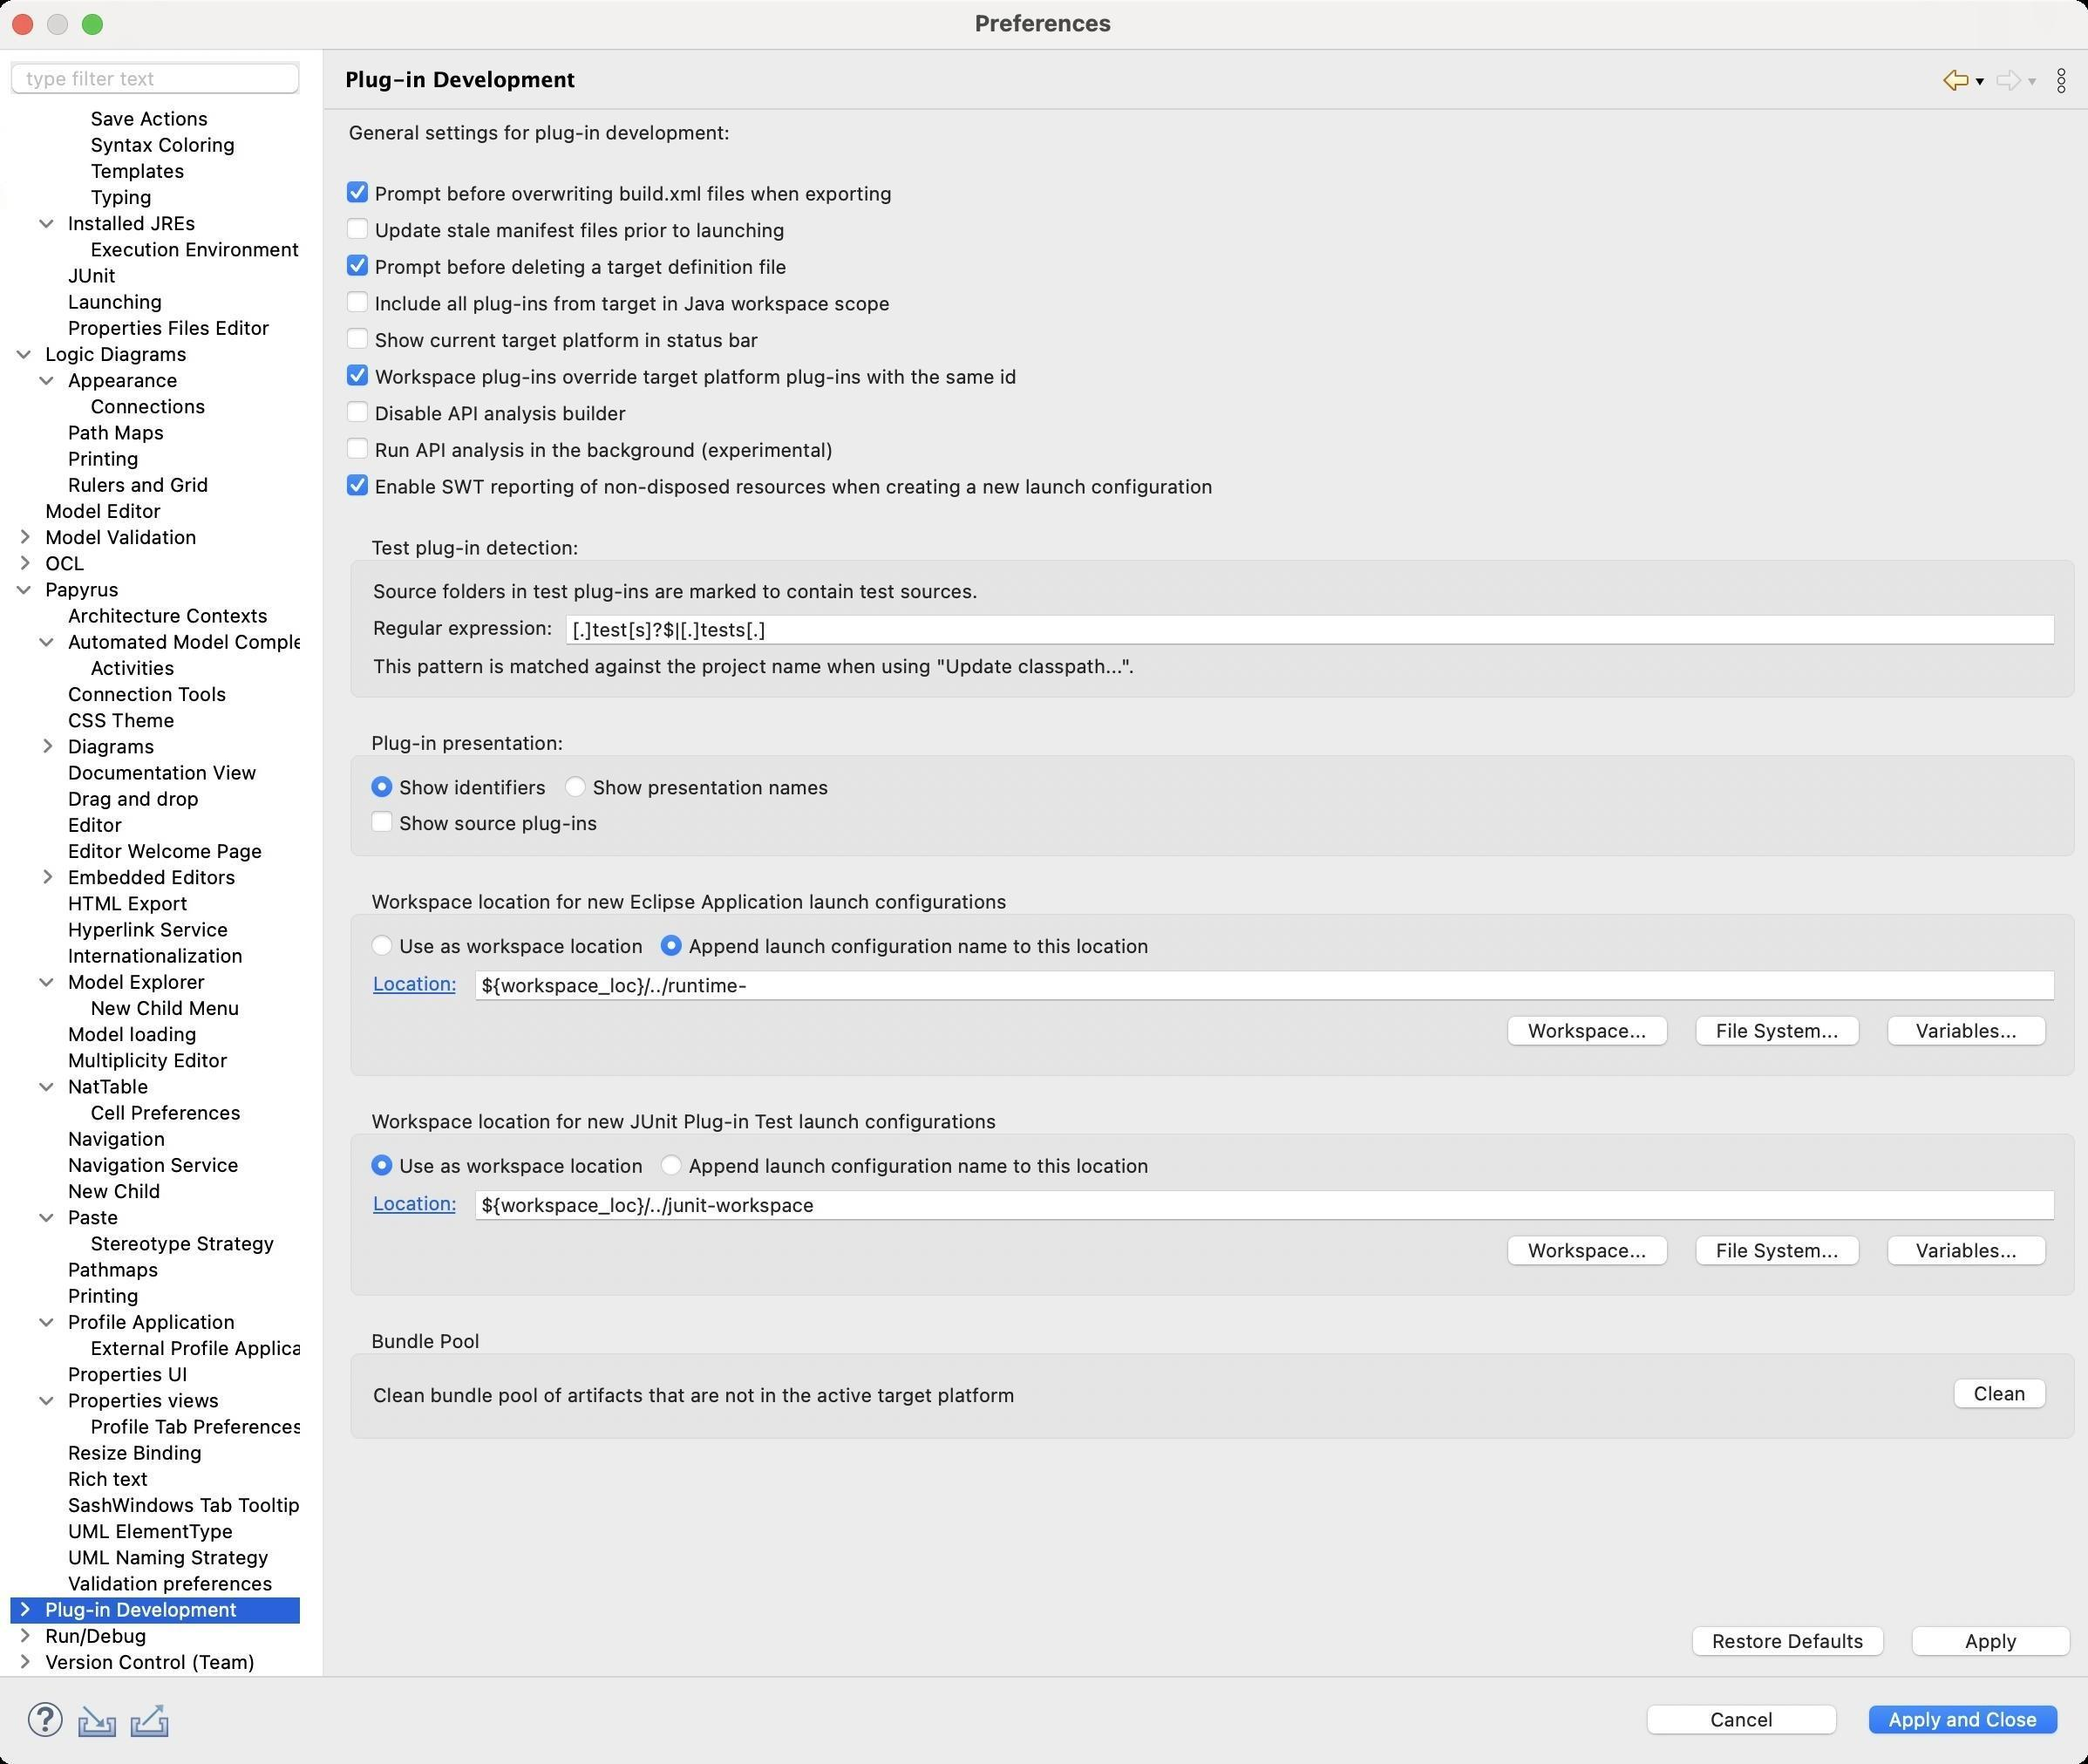
Accessibility tree:
{"name": "Preferences", "role": "AXWindow", "description": null, "role_description": "standard window", "value": null, "position": "480.00;38.00", "size": "1199;1012", "children": [{"name": "Apply_and_Close", "role": "AXButton", "description": null, "role_description": "button", "value": null, "position": "1067.00;974.00", "size": "120;27", "children": []}, {"name": "Cancel", "role": "AXButton", "description": null, "role_description": "button", "value": null, "position": "940.00;974.00", "size": "120;27", "children": []}, {"name": null, "role": "AXToolbar", "description": null, "role_description": "toolbar", "value": null, "position": "12.00;972.00", "size": "90;30", "children": [{"name": "Help", "role": "AXCheckBox", "description": null, "role_description": "checkbox", "value": 0, "position": "12.00;972.00", "size": "30;30", "children": []}, {"name": "Import", "role": "AXButton", "description": null, "role_description": "button", "value": null, "position": "42.00;972.00", "size": "30;30", "children": []}, {"name": "Export", "role": "AXButton", "description": null, "role_description": "button", "value": null, "position": "72.00;972.00", "size": "30;30", "children": []}]}, {"name": null, "role": "AXScrollArea", "description": null, "role_description": "scroll area", "value": null, "position": "199.00;69.00", "size": "995;887", "children": [{"name": "Apply", "role": "AXButton", "description": null, "role_description": "button", "value": null, "position": "1092.00;929.00", "size": "102;27", "children": []}, {"name": "Restore_Defaults", "role": "AXButton", "description": null, "role_description": "button", "value": null, "position": "966.00;929.00", "size": "121;27", "children": []}, {"name": null, "role": "AXGroup", "description": null, "role_description": "group", "value": null, "position": "199.00;762.00", "size": "995;67", "children": [{"name": "Clean", "role": "AXButton", "description": null, "role_description": "button", "value": null, "position": "1116.00;787.00", "size": "64;27", "children": []}, {"name": null, "role": "AXStaticText", "description": null, "role_description": "text", "value": "Clean bundle pool of artifacts that are not in the active target platform", "position": "213.00;793.00", "size": "898;14", "children": []}, {"name": null, "role": "AXStaticText", "description": null, "role_description": "text", "value": "Bundle Pool", "position": "210.00;762.00", "size": "70;14", "children": []}]}, {"name": null, "role": "AXGroup", "description": null, "role_description": "group", "value": null, "position": "199.00;636.00", "size": "995;111", "children": [{"name": "Variables...", "role": "AXButton", "description": null, "role_description": "button", "value": null, "position": "1078.00;705.00", "size": "102;27", "children": []}, {"name": "File_System...", "role": "AXButton", "description": null, "role_description": "button", "value": null, "position": "968.00;705.00", "size": "105;27", "children": []}, {"name": "Workspace...", "role": "AXButton", "description": null, "role_description": "button", "value": null, "position": "860.00;705.00", "size": "103;27", "children": []}, {"name": null, "role": "AXTextField", "description": null, "role_description": "text field", "value": "${workspace_loc}/../junit-workspace", "position": "273.00;681.00", "size": "907;19", "children": []}, {"name": null, "role": "AXScrollArea", "description": null, "role_description": "scroll area", "value": null, "position": "213.00;683.00", "size": "55;15", "children": [{"name": null, "role": "AXTextArea", "description": null, "role_description": "text entry area", "value": "Location:", "position": "213.00;683.00", "size": "55;15", "children": [{"name": "Location:", "role": "AXLink", "description": null, "role_description": "hyperlink", "value": null, "position": "215.00;683.00", "size": "48;13", "children": []}]}]}, {"name": "Append_launch_configuration_name_to_this_location", "role": "AXRadioButton", "description": null, "role_description": "radio button", "value": 0, "position": "379.00;661.00", "size": "285;15", "children": []}, {"name": "Use_as_workspace_location", "role": "AXRadioButton", "description": null, "role_description": "radio button", "value": 1, "position": "213.00;661.00", "size": "161;15", "children": []}, {"name": null, "role": "AXStaticText", "description": null, "role_description": "text", "value": "Workspace location for new JUnit Plug-in Test launch configurations", "position": "210.00;636.00", "size": "367;14", "children": []}]}, {"name": null, "role": "AXGroup", "description": null, "role_description": "group", "value": null, "position": "199.00;510.00", "size": "995;111", "children": [{"name": "Variables...", "role": "AXButton", "description": null, "role_description": "button", "value": null, "position": "1078.00;579.00", "size": "102;27", "children": []}, {"name": "File_System...", "role": "AXButton", "description": null, "role_description": "button", "value": null, "position": "968.00;579.00", "size": "105;27", "children": []}, {"name": "Workspace...", "role": "AXButton", "description": null, "role_description": "button", "value": null, "position": "860.00;579.00", "size": "103;27", "children": []}, {"name": null, "role": "AXTextField", "description": null, "role_description": "text field", "value": "${workspace_loc}/../runtime-", "position": "273.00;555.00", "size": "907;19", "children": []}, {"name": null, "role": "AXScrollArea", "description": null, "role_description": "scroll area", "value": null, "position": "213.00;557.00", "size": "55;15", "children": [{"name": null, "role": "AXTextArea", "description": null, "role_description": "text entry area", "value": "Location:", "position": "213.00;557.00", "size": "55;15", "children": [{"name": "Location:", "role": "AXLink", "description": null, "role_description": "hyperlink", "value": null, "position": "215.00;557.00", "size": "48;13", "children": []}]}]}, {"name": "Append_launch_configuration_name_to_this_location", "role": "AXRadioButton", "description": null, "role_description": "radio button", "value": 1, "position": "379.00;535.00", "size": "285;15", "children": []}, {"name": "Use_as_workspace_location", "role": "AXRadioButton", "description": null, "role_description": "radio button", "value": 0, "position": "213.00;535.00", "size": "161;15", "children": []}, {"name": null, "role": "AXStaticText", "description": null, "role_description": "text", "value": "Workspace location for new Eclipse Application launch configurations", "position": "210.00;510.00", "size": "372;14", "children": []}]}, {"name": null, "role": "AXGroup", "description": null, "role_description": "group", "value": null, "position": "199.00;419.00", "size": "995;76", "children": [{"name": "Show_source_plug-ins", "role": "AXCheckBox", "description": null, "role_description": "checkbox", "value": 0, "position": "213.00;464.00", "size": "268;16", "children": []}, {"name": "Show_presentation_names", "role": "AXRadioButton", "description": null, "role_description": "radio button", "value": 0, "position": "324.00;444.00", "size": "157;15", "children": []}, {"name": "Show_identifiers", "role": "AXRadioButton", "description": null, "role_description": "radio button", "value": 1, "position": "213.00;444.00", "size": "106;15", "children": []}, {"name": null, "role": "AXStaticText", "description": null, "role_description": "text", "value": "Plug-in presentation:", "position": "210.00;419.00", "size": "118;14", "children": []}]}, {"name": null, "role": "AXGroup", "description": null, "role_description": "group", "value": null, "position": "199.00;307.00", "size": "995;97", "children": [{"name": null, "role": "AXStaticText", "description": null, "role_description": "text", "value": "This pattern is matched against the project name when using \"Update classpath...\".", "position": "213.00;375.00", "size": "967;14", "children": []}, {"name": null, "role": "AXTextField", "description": null, "role_description": "text field", "value": "[.]test[s]?$|[.]tests[.]", "position": "325.00;351.00", "size": "855;19", "children": []}, {"name": null, "role": "AXStaticText", "description": null, "role_description": "text", "value": "Regular expression:", "position": "213.00;353.00", "size": "107;14", "children": []}, {"name": null, "role": "AXStaticText", "description": null, "role_description": "text", "value": "Source folders in test plug-ins are marked to contain test sources.", "position": "213.00;332.00", "size": "967;14", "children": []}, {"name": null, "role": "AXStaticText", "description": null, "role_description": "text", "value": "Test plug-in detection:", "position": "210.00;307.00", "size": "127;14", "children": []}]}, {"name": "Enable_SWT_reporting_of_non-disposed_resources_when_creating_a_new_launch_configuration", "role": "AXCheckBox", "description": null, "role_description": "checkbox", "value": 1, "position": "199.00;271.00", "size": "502;16", "children": []}, {"name": "Run_API_analysis_in_the_background_(experimental)", "role": "AXCheckBox", "description": null, "role_description": "checkbox", "value": 0, "position": "199.00;250.00", "size": "285;16", "children": []}, {"name": "Disable_API_analysis_builder", "role": "AXCheckBox", "description": null, "role_description": "checkbox", "value": 0, "position": "199.00;229.00", "size": "166;16", "children": []}, {"name": "Workspace_plug-ins_override_target_platform_plug-ins_with_the_same_id", "role": "AXCheckBox", "description": null, "role_description": "checkbox", "value": 1, "position": "199.00;208.00", "size": "390;16", "children": []}, {"name": "Show_current_target_platform_in_status_bar", "role": "AXCheckBox", "description": null, "role_description": "checkbox", "value": 0, "position": "199.00;187.00", "size": "241;16", "children": []}, {"name": "Include_all_plug-ins_from_target_in_Java_workspace_scope", "role": "AXCheckBox", "description": null, "role_description": "checkbox", "value": 0, "position": "199.00;166.00", "size": "317;16", "children": []}, {"name": "Prompt_before_deleting_a_target_definition_file", "role": "AXCheckBox", "description": null, "role_description": "checkbox", "value": 1, "position": "199.00;145.00", "size": "258;16", "children": []}, {"name": "Update_stale_manifest_files_prior_to_launching", "role": "AXCheckBox", "description": null, "role_description": "checkbox", "value": 0, "position": "199.00;124.00", "size": "257;16", "children": []}, {"name": "Prompt_before_overwriting_build.xml_files_when_exporting", "role": "AXCheckBox", "description": null, "role_description": "checkbox", "value": 1, "position": "199.00;103.00", "size": "318;16", "children": []}, {"name": null, "role": "AXStaticText", "description": null, "role_description": "text", "value": "General settings for plug-in development:", "position": "199.00;69.00", "size": "995;14", "children": []}]}, {"name": null, "role": "AXToolbar", "description": "", "role_description": "toolbar", "value": null, "position": "1112.00;35.00", "size": "82;22", "children": [{"name": "Back_to_Validation_preferences", "role": "AXMenuButton", "description": null, "role_description": "menu button", "value": null, "position": "1112.00;35.00", "size": "22;22", "children": []}, {"name": "Forward", "role": "AXMenuButton", "description": null, "role_description": "menu button", "value": null, "position": "1142.00;35.00", "size": "22;22", "children": []}, {"name": "Additional_Dialog_Actions", "role": "AXButton", "description": null, "role_description": "button", "value": null, "position": "1172.00;35.00", "size": "22;22", "children": []}]}, {"name": null, "role": "AXStaticText", "description": "", "role_description": "text", "value": "Plug-in Development", "position": "196.00;35.00", "size": "909;21", "children": []}, {"name": null, "role": "AXSplitter", "description": null, "role_description": "splitter", "value": 180, "position": "180.00;28.00", "size": "5;933", "children": []}, {"name": null, "role": "AXScrollArea", "description": null, "role_description": "scroll area", "value": null, "position": "7.00;59.00", "size": "166;902", "children": [{"name": null, "role": "AXOutline", "description": null, "role_description": "outline", "value": null, "position": "7.00;-419.00", "size": "217;1380", "children": [{"name": null, "role": "AXRow", "description": null, "role_description": "outline row", "value": null, "position": "7.00;-419.00", "size": "217;15", "children": [{"name": null, "role": "AXGroup", "description": null, "role_description": "group", "value": null, "position": "7.00;-419.00", "size": "217;15", "children": [{"name": null, "role": "AXDisclosureTriangle", "description": null, "role_description": "disclosure triangle", "value": 0, "position": "9.00;-419.00", "size": "12;14", "children": []}, {"name": null, "role": "AXStaticText", "description": null, "role_description": "text", "value": "General", "position": "25.00;-419.00", "size": "198;14", "children": []}]}]}, {"name": null, "role": "AXRow", "description": null, "role_description": "outline row", "value": null, "position": "7.00;-404.00", "size": "217;15", "children": [{"name": null, "role": "AXGroup", "description": null, "role_description": "group", "value": null, "position": "7.00;-404.00", "size": "217;15", "children": [{"name": null, "role": "AXDisclosureTriangle", "description": null, "role_description": "disclosure triangle", "value": 0, "position": "9.00;-404.00", "size": "12;14", "children": []}, {"name": null, "role": "AXStaticText", "description": null, "role_description": "text", "value": "Alf", "position": "25.00;-404.00", "size": "198;14", "children": []}]}]}, {"name": null, "role": "AXRow", "description": null, "role_description": "outline row", "value": null, "position": "7.00;-389.00", "size": "217;15", "children": [{"name": null, "role": "AXGroup", "description": null, "role_description": "group", "value": null, "position": "7.00;-389.00", "size": "217;15", "children": [{"name": null, "role": "AXDisclosureTriangle", "description": null, "role_description": "disclosure triangle", "value": 0, "position": "9.00;-389.00", "size": "12;14", "children": []}, {"name": null, "role": "AXStaticText", "description": null, "role_description": "text", "value": "Ant", "position": "25.00;-389.00", "size": "198;14", "children": []}]}]}, {"name": null, "role": "AXRow", "description": null, "role_description": "outline row", "value": null, "position": "7.00;-374.00", "size": "217;15", "children": [{"name": null, "role": "AXGroup", "description": null, "role_description": "group", "value": null, "position": "7.00;-374.00", "size": "217;15", "children": [{"name": null, "role": "AXDisclosureTriangle", "description": null, "role_description": "disclosure triangle", "value": 0, "position": "9.00;-374.00", "size": "12;14", "children": []}, {"name": null, "role": "AXStaticText", "description": null, "role_description": "text", "value": "Context", "position": "25.00;-374.00", "size": "198;14", "children": []}]}]}, {"name": null, "role": "AXRow", "description": null, "role_description": "outline row", "value": null, "position": "7.00;-359.00", "size": "217;15", "children": [{"name": null, "role": "AXGroup", "description": null, "role_description": "group", "value": null, "position": "7.00;-359.00", "size": "217;15", "children": [{"name": null, "role": "AXDisclosureTriangle", "description": null, "role_description": "disclosure triangle", "value": 0, "position": "9.00;-359.00", "size": "12;14", "children": []}, {"name": null, "role": "AXStaticText", "description": null, "role_description": "text", "value": "CSS", "position": "25.00;-359.00", "size": "198;14", "children": []}]}]}, {"name": null, "role": "AXRow", "description": null, "role_description": "outline row", "value": null, "position": "7.00;-344.00", "size": "217;15", "children": [{"name": null, "role": "AXGroup", "description": null, "role_description": "group", "value": null, "position": "7.00;-344.00", "size": "217;15", "children": [{"name": null, "role": "AXDisclosureTriangle", "description": null, "role_description": "disclosure triangle", "value": 0, "position": "9.00;-344.00", "size": "12;14", "children": []}, {"name": null, "role": "AXStaticText", "description": null, "role_description": "text", "value": "EMF Compare", "position": "25.00;-344.00", "size": "198;14", "children": []}]}]}, {"name": null, "role": "AXRow", "description": null, "role_description": "outline row", "value": null, "position": "7.00;-329.00", "size": "217;15", "children": [{"name": null, "role": "AXGroup", "description": null, "role_description": "group", "value": null, "position": "7.00;-329.00", "size": "217;15", "children": [{"name": null, "role": "AXDisclosureTriangle", "description": null, "role_description": "disclosure triangle", "value": 0, "position": "9.00;-329.00", "size": "12;14", "children": []}, {"name": null, "role": "AXStaticText", "description": null, "role_description": "text", "value": "Help", "position": "25.00;-329.00", "size": "198;14", "children": []}]}]}, {"name": null, "role": "AXRow", "description": null, "role_description": "outline row", "value": null, "position": "7.00;-314.00", "size": "217;15", "children": [{"name": null, "role": "AXGroup", "description": null, "role_description": "group", "value": null, "position": "7.00;-314.00", "size": "217;15", "children": [{"name": null, "role": "AXDisclosureTriangle", "description": null, "role_description": "disclosure triangle", "value": 0, "position": "9.00;-314.00", "size": "12;14", "children": []}, {"name": null, "role": "AXStaticText", "description": null, "role_description": "text", "value": "Install/Update", "position": "25.00;-314.00", "size": "198;14", "children": []}]}]}, {"name": null, "role": "AXRow", "description": null, "role_description": "outline row", "value": null, "position": "7.00;-299.00", "size": "217;15", "children": [{"name": null, "role": "AXGroup", "description": null, "role_description": "group", "value": null, "position": "7.00;-299.00", "size": "217;15", "children": [{"name": null, "role": "AXDisclosureTriangle", "description": null, "role_description": "disclosure triangle", "value": 1, "position": "9.00;-299.00", "size": "12;14", "children": []}, {"name": null, "role": "AXStaticText", "description": null, "role_description": "text", "value": "Java", "position": "25.00;-299.00", "size": "198;14", "children": []}]}]}, {"name": null, "role": "AXRow", "description": null, "role_description": "outline row", "value": null, "position": "7.00;-284.00", "size": "217;15", "children": [{"name": null, "role": "AXGroup", "description": null, "role_description": "group", "value": null, "position": "7.00;-284.00", "size": "217;15", "children": [{"name": null, "role": "AXDisclosureTriangle", "description": null, "role_description": "disclosure triangle", "value": 0, "position": "22.00;-284.00", "size": "12;14", "children": []}, {"name": null, "role": "AXStaticText", "description": null, "role_description": "text", "value": "Appearance", "position": "38.00;-284.00", "size": "185;14", "children": []}]}]}, {"name": null, "role": "AXRow", "description": null, "role_description": "outline row", "value": null, "position": "7.00;-269.00", "size": "217;15", "children": [{"name": null, "role": "AXGroup", "description": null, "role_description": "group", "value": null, "position": "7.00;-269.00", "size": "217;15", "children": [{"name": null, "role": "AXDisclosureTriangle", "description": null, "role_description": "disclosure triangle", "value": 0, "position": "22.00;-269.00", "size": "12;14", "children": []}, {"name": null, "role": "AXStaticText", "description": null, "role_description": "text", "value": "Build Path", "position": "38.00;-269.00", "size": "185;14", "children": []}]}]}, {"name": null, "role": "AXRow", "description": null, "role_description": "outline row", "value": null, "position": "7.00;-254.00", "size": "217;15", "children": [{"name": null, "role": "AXStaticText", "description": null, "role_description": "text", "value": "Bytecode Outline", "position": "38.00;-254.00", "size": "185;14", "children": []}]}, {"name": null, "role": "AXRow", "description": null, "role_description": "outline row", "value": null, "position": "7.00;-239.00", "size": "217;15", "children": [{"name": null, "role": "AXGroup", "description": null, "role_description": "group", "value": null, "position": "7.00;-239.00", "size": "217;15", "children": [{"name": null, "role": "AXDisclosureTriangle", "description": null, "role_description": "disclosure triangle", "value": 0, "position": "22.00;-239.00", "size": "12;14", "children": []}, {"name": null, "role": "AXStaticText", "description": null, "role_description": "text", "value": "Code Style", "position": "38.00;-239.00", "size": "185;14", "children": []}]}]}, {"name": null, "role": "AXRow", "description": null, "role_description": "outline row", "value": null, "position": "7.00;-224.00", "size": "217;15", "children": [{"name": null, "role": "AXGroup", "description": null, "role_description": "group", "value": null, "position": "7.00;-224.00", "size": "217;15", "children": [{"name": null, "role": "AXDisclosureTriangle", "description": null, "role_description": "disclosure triangle", "value": 1, "position": "22.00;-224.00", "size": "12;14", "children": []}, {"name": null, "role": "AXStaticText", "description": null, "role_description": "text", "value": "Compiler", "position": "38.00;-224.00", "size": "185;14", "children": []}]}]}, {"name": null, "role": "AXRow", "description": null, "role_description": "outline row", "value": null, "position": "7.00;-209.00", "size": "217;15", "children": [{"name": null, "role": "AXStaticText", "description": null, "role_description": "text", "value": "Building", "position": "51.00;-209.00", "size": "172;14", "children": []}]}, {"name": null, "role": "AXRow", "description": null, "role_description": "outline row", "value": null, "position": "7.00;-194.00", "size": "217;15", "children": [{"name": null, "role": "AXStaticText", "description": null, "role_description": "text", "value": "Errors/Warnings", "position": "51.00;-194.00", "size": "172;14", "children": []}]}, {"name": null, "role": "AXRow", "description": null, "role_description": "outline row", "value": null, "position": "7.00;-179.00", "size": "217;15", "children": [{"name": null, "role": "AXStaticText", "description": null, "role_description": "text", "value": "Javadoc", "position": "51.00;-179.00", "size": "172;14", "children": []}]}, {"name": null, "role": "AXRow", "description": null, "role_description": "outline row", "value": null, "position": "7.00;-164.00", "size": "217;15", "children": [{"name": null, "role": "AXStaticText", "description": null, "role_description": "text", "value": "Task Tags", "position": "51.00;-164.00", "size": "172;14", "children": []}]}, {"name": null, "role": "AXRow", "description": null, "role_description": "outline row", "value": null, "position": "7.00;-149.00", "size": "217;15", "children": [{"name": null, "role": "AXGroup", "description": null, "role_description": "group", "value": null, "position": "7.00;-149.00", "size": "217;15", "children": [{"name": null, "role": "AXDisclosureTriangle", "description": null, "role_description": "disclosure triangle", "value": 1, "position": "22.00;-149.00", "size": "12;14", "children": []}, {"name": null, "role": "AXStaticText", "description": null, "role_description": "text", "value": "Debug", "position": "38.00;-149.00", "size": "185;14", "children": []}]}]}, {"name": null, "role": "AXRow", "description": null, "role_description": "outline row", "value": null, "position": "7.00;-134.00", "size": "217;15", "children": [{"name": null, "role": "AXStaticText", "description": null, "role_description": "text", "value": "Detail Formatters", "position": "51.00;-134.00", "size": "172;14", "children": []}]}, {"name": null, "role": "AXRow", "description": null, "role_description": "outline row", "value": null, "position": "7.00;-119.00", "size": "217;15", "children": [{"name": null, "role": "AXStaticText", "description": null, "role_description": "text", "value": "Heap Walking", "position": "51.00;-119.00", "size": "172;14", "children": []}]}, {"name": null, "role": "AXRow", "description": null, "role_description": "outline row", "value": null, "position": "7.00;-104.00", "size": "217;15", "children": [{"name": null, "role": "AXStaticText", "description": null, "role_description": "text", "value": "Logical Structures", "position": "51.00;-104.00", "size": "172;14", "children": []}]}, {"name": null, "role": "AXRow", "description": null, "role_description": "outline row", "value": null, "position": "7.00;-89.00", "size": "217;15", "children": [{"name": null, "role": "AXStaticText", "description": null, "role_description": "text", "value": "Primitive Display Options", "position": "51.00;-89.00", "size": "172;14", "children": []}]}, {"name": null, "role": "AXRow", "description": null, "role_description": "outline row", "value": null, "position": "7.00;-74.00", "size": "217;15", "children": [{"name": null, "role": "AXStaticText", "description": null, "role_description": "text", "value": "Step Filtering", "position": "51.00;-74.00", "size": "172;14", "children": []}]}, {"name": null, "role": "AXRow", "description": null, "role_description": "outline row", "value": null, "position": "7.00;-59.00", "size": "217;15", "children": [{"name": null, "role": "AXGroup", "description": null, "role_description": "group", "value": null, "position": "7.00;-59.00", "size": "217;15", "children": [{"name": null, "role": "AXDisclosureTriangle", "description": null, "role_description": "disclosure triangle", "value": 1, "position": "22.00;-59.00", "size": "12;14", "children": []}, {"name": null, "role": "AXStaticText", "description": null, "role_description": "text", "value": "Editor", "position": "38.00;-59.00", "size": "185;14", "children": []}]}]}, {"name": null, "role": "AXRow", "description": null, "role_description": "outline row", "value": null, "position": "7.00;-44.00", "size": "217;15", "children": [{"name": null, "role": "AXStaticText", "description": null, "role_description": "text", "value": "Code Minings", "position": "51.00;-44.00", "size": "172;14", "children": []}]}, {"name": null, "role": "AXRow", "description": null, "role_description": "outline row", "value": null, "position": "7.00;-29.00", "size": "217;15", "children": [{"name": null, "role": "AXGroup", "description": null, "role_description": "group", "value": null, "position": "7.00;-29.00", "size": "217;15", "children": [{"name": null, "role": "AXDisclosureTriangle", "description": null, "role_description": "disclosure triangle", "value": 1, "position": "35.00;-29.00", "size": "12;14", "children": []}, {"name": null, "role": "AXStaticText", "description": null, "role_description": "text", "value": "Content Assist", "position": "51.00;-29.00", "size": "172;14", "children": []}]}]}, {"name": null, "role": "AXRow", "description": null, "role_description": "outline row", "value": null, "position": "7.00;-14.00", "size": "217;15", "children": [{"name": null, "role": "AXStaticText", "description": null, "role_description": "text", "value": "Advanced", "position": "64.00;-14.00", "size": "159;14", "children": []}]}, {"name": null, "role": "AXRow", "description": null, "role_description": "outline row", "value": null, "position": "7.00;1.00", "size": "217;15", "children": [{"name": null, "role": "AXStaticText", "description": null, "role_description": "text", "value": "Favorites", "position": "64.00;1.00", "size": "159;14", "children": []}]}, {"name": null, "role": "AXRow", "description": null, "role_description": "outline row", "value": null, "position": "7.00;16.00", "size": "217;15", "children": [{"name": null, "role": "AXStaticText", "description": null, "role_description": "text", "value": "Folding", "position": "51.00;16.00", "size": "172;14", "children": []}]}, {"name": null, "role": "AXRow", "description": null, "role_description": "outline row", "value": null, "position": "7.00;31.00", "size": "217;15", "children": [{"name": null, "role": "AXStaticText", "description": null, "role_description": "text", "value": "Hovers", "position": "51.00;31.00", "size": "172;14", "children": []}]}, {"name": null, "role": "AXRow", "description": null, "role_description": "outline row", "value": null, "position": "7.00;46.00", "size": "217;15", "children": [{"name": null, "role": "AXStaticText", "description": null, "role_description": "text", "value": "Mark Occurrences", "position": "51.00;46.00", "size": "172;14", "children": []}]}, {"name": null, "role": "AXRow", "description": null, "role_description": "outline row", "value": null, "position": "7.00;61.00", "size": "217;15", "children": [{"name": null, "role": "AXStaticText", "description": null, "role_description": "text", "value": "Save Actions", "position": "51.00;61.00", "size": "172;14", "children": []}]}, {"name": null, "role": "AXRow", "description": null, "role_description": "outline row", "value": null, "position": "7.00;76.00", "size": "217;15", "children": [{"name": null, "role": "AXStaticText", "description": null, "role_description": "text", "value": "Syntax Coloring", "position": "51.00;76.00", "size": "172;14", "children": []}]}, {"name": null, "role": "AXRow", "description": null, "role_description": "outline row", "value": null, "position": "7.00;91.00", "size": "217;15", "children": [{"name": null, "role": "AXStaticText", "description": null, "role_description": "text", "value": "Templates", "position": "51.00;91.00", "size": "172;14", "children": []}]}, {"name": null, "role": "AXRow", "description": null, "role_description": "outline row", "value": null, "position": "7.00;106.00", "size": "217;15", "children": [{"name": null, "role": "AXStaticText", "description": null, "role_description": "text", "value": "Typing", "position": "51.00;106.00", "size": "172;14", "children": []}]}, {"name": null, "role": "AXRow", "description": null, "role_description": "outline row", "value": null, "position": "7.00;121.00", "size": "217;15", "children": [{"name": null, "role": "AXGroup", "description": null, "role_description": "group", "value": null, "position": "7.00;121.00", "size": "217;15", "children": [{"name": null, "role": "AXDisclosureTriangle", "description": null, "role_description": "disclosure triangle", "value": 1, "position": "22.00;121.00", "size": "12;14", "children": []}, {"name": null, "role": "AXStaticText", "description": null, "role_description": "text", "value": "Installed JREs", "position": "38.00;121.00", "size": "185;14", "children": []}]}]}, {"name": null, "role": "AXRow", "description": null, "role_description": "outline row", "value": null, "position": "7.00;136.00", "size": "217;15", "children": [{"name": null, "role": "AXStaticText", "description": null, "role_description": "text", "value": "Execution Environments", "position": "51.00;136.00", "size": "172;14", "children": []}]}, {"name": null, "role": "AXRow", "description": null, "role_description": "outline row", "value": null, "position": "7.00;151.00", "size": "217;15", "children": [{"name": null, "role": "AXStaticText", "description": null, "role_description": "text", "value": "JUnit", "position": "38.00;151.00", "size": "185;14", "children": []}]}, {"name": null, "role": "AXRow", "description": null, "role_description": "outline row", "value": null, "position": "7.00;166.00", "size": "217;15", "children": [{"name": null, "role": "AXStaticText", "description": null, "role_description": "text", "value": "Launching", "position": "38.00;166.00", "size": "185;14", "children": []}]}, {"name": null, "role": "AXRow", "description": null, "role_description": "outline row", "value": null, "position": "7.00;181.00", "size": "217;15", "children": [{"name": null, "role": "AXStaticText", "description": null, "role_description": "text", "value": "Properties Files Editor", "position": "38.00;181.00", "size": "185;14", "children": []}]}, {"name": null, "role": "AXRow", "description": null, "role_description": "outline row", "value": null, "position": "7.00;196.00", "size": "217;15", "children": [{"name": null, "role": "AXGroup", "description": null, "role_description": "group", "value": null, "position": "7.00;196.00", "size": "217;15", "children": [{"name": null, "role": "AXDisclosureTriangle", "description": null, "role_description": "disclosure triangle", "value": 1, "position": "9.00;196.00", "size": "12;14", "children": []}, {"name": null, "role": "AXStaticText", "description": null, "role_description": "text", "value": "Logic Diagrams", "position": "25.00;196.00", "size": "198;14", "children": []}]}]}, {"name": null, "role": "AXRow", "description": null, "role_description": "outline row", "value": null, "position": "7.00;211.00", "size": "217;15", "children": [{"name": null, "role": "AXGroup", "description": null, "role_description": "group", "value": null, "position": "7.00;211.00", "size": "217;15", "children": [{"name": null, "role": "AXDisclosureTriangle", "description": null, "role_description": "disclosure triangle", "value": 1, "position": "22.00;211.00", "size": "12;14", "children": []}, {"name": null, "role": "AXStaticText", "description": null, "role_description": "text", "value": "Appearance", "position": "38.00;211.00", "size": "185;14", "children": []}]}]}, {"name": null, "role": "AXRow", "description": null, "role_description": "outline row", "value": null, "position": "7.00;226.00", "size": "217;15", "children": [{"name": null, "role": "AXStaticText", "description": null, "role_description": "text", "value": "Connections", "position": "51.00;226.00", "size": "172;14", "children": []}]}, {"name": null, "role": "AXRow", "description": null, "role_description": "outline row", "value": null, "position": "7.00;241.00", "size": "217;15", "children": [{"name": null, "role": "AXStaticText", "description": null, "role_description": "text", "value": "Path Maps", "position": "38.00;241.00", "size": "185;14", "children": []}]}, {"name": null, "role": "AXRow", "description": null, "role_description": "outline row", "value": null, "position": "7.00;256.00", "size": "217;15", "children": [{"name": null, "role": "AXStaticText", "description": null, "role_description": "text", "value": "Printing", "position": "38.00;256.00", "size": "185;14", "children": []}]}, {"name": null, "role": "AXRow", "description": null, "role_description": "outline row", "value": null, "position": "7.00;271.00", "size": "217;15", "children": [{"name": null, "role": "AXStaticText", "description": null, "role_description": "text", "value": "Rulers and Grid", "position": "38.00;271.00", "size": "185;14", "children": []}]}, {"name": null, "role": "AXRow", "description": null, "role_description": "outline row", "value": null, "position": "7.00;286.00", "size": "217;15", "children": [{"name": null, "role": "AXStaticText", "description": null, "role_description": "text", "value": "Model Editor", "position": "25.00;286.00", "size": "198;14", "children": []}]}, {"name": null, "role": "AXRow", "description": null, "role_description": "outline row", "value": null, "position": "7.00;301.00", "size": "217;15", "children": [{"name": null, "role": "AXGroup", "description": null, "role_description": "group", "value": null, "position": "7.00;301.00", "size": "217;15", "children": [{"name": null, "role": "AXDisclosureTriangle", "description": null, "role_description": "disclosure triangle", "value": 0, "position": "9.00;301.00", "size": "12;14", "children": []}, {"name": null, "role": "AXStaticText", "description": null, "role_description": "text", "value": "Model Validation", "position": "25.00;301.00", "size": "198;14", "children": []}]}]}, {"name": null, "role": "AXRow", "description": null, "role_description": "outline row", "value": null, "position": "7.00;316.00", "size": "217;15", "children": [{"name": null, "role": "AXGroup", "description": null, "role_description": "group", "value": null, "position": "7.00;316.00", "size": "217;15", "children": [{"name": null, "role": "AXDisclosureTriangle", "description": null, "role_description": "disclosure triangle", "value": 0, "position": "9.00;316.00", "size": "12;14", "children": []}, {"name": null, "role": "AXStaticText", "description": null, "role_description": "text", "value": "OCL", "position": "25.00;316.00", "size": "198;14", "children": []}]}]}, {"name": null, "role": "AXRow", "description": null, "role_description": "outline row", "value": null, "position": "7.00;331.00", "size": "217;15", "children": [{"name": null, "role": "AXGroup", "description": null, "role_description": "group", "value": null, "position": "7.00;331.00", "size": "217;15", "children": [{"name": null, "role": "AXDisclosureTriangle", "description": null, "role_description": "disclosure triangle", "value": 1, "position": "9.00;331.00", "size": "12;14", "children": []}, {"name": null, "role": "AXStaticText", "description": null, "role_description": "text", "value": "Papyrus", "position": "25.00;331.00", "size": "198;14", "children": []}]}]}, {"name": null, "role": "AXRow", "description": null, "role_description": "outline row", "value": null, "position": "7.00;346.00", "size": "217;15", "children": [{"name": null, "role": "AXStaticText", "description": null, "role_description": "text", "value": "Architecture Contexts", "position": "38.00;346.00", "size": "185;14", "children": []}]}, {"name": null, "role": "AXRow", "description": null, "role_description": "outline row", "value": null, "position": "7.00;361.00", "size": "217;15", "children": [{"name": null, "role": "AXGroup", "description": null, "role_description": "group", "value": null, "position": "7.00;361.00", "size": "217;15", "children": [{"name": null, "role": "AXDisclosureTriangle", "description": null, "role_description": "disclosure triangle", "value": 1, "position": "22.00;361.00", "size": "12;14", "children": []}, {"name": null, "role": "AXStaticText", "description": null, "role_description": "text", "value": "Automated Model Completion", "position": "38.00;361.00", "size": "185;14", "children": []}]}]}, {"name": null, "role": "AXRow", "description": null, "role_description": "outline row", "value": null, "position": "7.00;376.00", "size": "217;15", "children": [{"name": null, "role": "AXStaticText", "description": null, "role_description": "text", "value": "Activities", "position": "51.00;376.00", "size": "172;14", "children": []}]}, {"name": null, "role": "AXRow", "description": null, "role_description": "outline row", "value": null, "position": "7.00;391.00", "size": "217;15", "children": [{"name": null, "role": "AXStaticText", "description": null, "role_description": "text", "value": "Connection Tools", "position": "38.00;391.00", "size": "185;14", "children": []}]}, {"name": null, "role": "AXRow", "description": null, "role_description": "outline row", "value": null, "position": "7.00;406.00", "size": "217;15", "children": [{"name": null, "role": "AXStaticText", "description": null, "role_description": "text", "value": "CSS Theme", "position": "38.00;406.00", "size": "185;14", "children": []}]}, {"name": null, "role": "AXRow", "description": null, "role_description": "outline row", "value": null, "position": "7.00;421.00", "size": "217;15", "children": [{"name": null, "role": "AXGroup", "description": null, "role_description": "group", "value": null, "position": "7.00;421.00", "size": "217;15", "children": [{"name": null, "role": "AXDisclosureTriangle", "description": null, "role_description": "disclosure triangle", "value": 0, "position": "22.00;421.00", "size": "12;14", "children": []}, {"name": null, "role": "AXStaticText", "description": null, "role_description": "text", "value": "Diagrams", "position": "38.00;421.00", "size": "185;14", "children": []}]}]}, {"name": null, "role": "AXRow", "description": null, "role_description": "outline row", "value": null, "position": "7.00;436.00", "size": "217;15", "children": [{"name": null, "role": "AXStaticText", "description": null, "role_description": "text", "value": "Documentation View", "position": "38.00;436.00", "size": "185;14", "children": []}]}, {"name": null, "role": "AXRow", "description": null, "role_description": "outline row", "value": null, "position": "7.00;451.00", "size": "217;15", "children": [{"name": null, "role": "AXStaticText", "description": null, "role_description": "text", "value": "Drag and drop", "position": "38.00;451.00", "size": "185;14", "children": []}]}, {"name": null, "role": "AXRow", "description": null, "role_description": "outline row", "value": null, "position": "7.00;466.00", "size": "217;15", "children": [{"name": null, "role": "AXStaticText", "description": null, "role_description": "text", "value": "Editor", "position": "38.00;466.00", "size": "185;14", "children": []}]}, {"name": null, "role": "AXRow", "description": null, "role_description": "outline row", "value": null, "position": "7.00;481.00", "size": "217;15", "children": [{"name": null, "role": "AXStaticText", "description": null, "role_description": "text", "value": "Editor Welcome Page", "position": "38.00;481.00", "size": "185;14", "children": []}]}, {"name": null, "role": "AXRow", "description": null, "role_description": "outline row", "value": null, "position": "7.00;496.00", "size": "217;15", "children": [{"name": null, "role": "AXGroup", "description": null, "role_description": "group", "value": null, "position": "7.00;496.00", "size": "217;15", "children": [{"name": null, "role": "AXDisclosureTriangle", "description": null, "role_description": "disclosure triangle", "value": 0, "position": "22.00;496.00", "size": "12;14", "children": []}, {"name": null, "role": "AXStaticText", "description": null, "role_description": "text", "value": "Embedded Editors", "position": "38.00;496.00", "size": "185;14", "children": []}]}]}, {"name": null, "role": "AXRow", "description": null, "role_description": "outline row", "value": null, "position": "7.00;511.00", "size": "217;15", "children": [{"name": null, "role": "AXStaticText", "description": null, "role_description": "text", "value": "HTML Export", "position": "38.00;511.00", "size": "185;14", "children": []}]}, {"name": null, "role": "AXRow", "description": null, "role_description": "outline row", "value": null, "position": "7.00;526.00", "size": "217;15", "children": [{"name": null, "role": "AXStaticText", "description": null, "role_description": "text", "value": "Hyperlink Service", "position": "38.00;526.00", "size": "185;14", "children": []}]}, {"name": null, "role": "AXRow", "description": null, "role_description": "outline row", "value": null, "position": "7.00;541.00", "size": "217;15", "children": [{"name": null, "role": "AXStaticText", "description": null, "role_description": "text", "value": "Internationalization", "position": "38.00;541.00", "size": "185;14", "children": []}]}, {"name": null, "role": "AXRow", "description": null, "role_description": "outline row", "value": null, "position": "7.00;556.00", "size": "217;15", "children": [{"name": null, "role": "AXGroup", "description": null, "role_description": "group", "value": null, "position": "7.00;556.00", "size": "217;15", "children": [{"name": null, "role": "AXDisclosureTriangle", "description": null, "role_description": "disclosure triangle", "value": 1, "position": "22.00;556.00", "size": "12;14", "children": []}, {"name": null, "role": "AXStaticText", "description": null, "role_description": "text", "value": "Model Explorer", "position": "38.00;556.00", "size": "185;14", "children": []}]}]}, {"name": null, "role": "AXRow", "description": null, "role_description": "outline row", "value": null, "position": "7.00;571.00", "size": "217;15", "children": [{"name": null, "role": "AXStaticText", "description": null, "role_description": "text", "value": "New Child Menu", "position": "51.00;571.00", "size": "172;14", "children": []}]}, {"name": null, "role": "AXRow", "description": null, "role_description": "outline row", "value": null, "position": "7.00;586.00", "size": "217;15", "children": [{"name": null, "role": "AXStaticText", "description": null, "role_description": "text", "value": "Model loading", "position": "38.00;586.00", "size": "185;14", "children": []}]}, {"name": null, "role": "AXRow", "description": null, "role_description": "outline row", "value": null, "position": "7.00;601.00", "size": "217;15", "children": [{"name": null, "role": "AXStaticText", "description": null, "role_description": "text", "value": "Multiplicity Editor", "position": "38.00;601.00", "size": "185;14", "children": []}]}, {"name": null, "role": "AXRow", "description": null, "role_description": "outline row", "value": null, "position": "7.00;616.00", "size": "217;15", "children": [{"name": null, "role": "AXGroup", "description": null, "role_description": "group", "value": null, "position": "7.00;616.00", "size": "217;15", "children": [{"name": null, "role": "AXDisclosureTriangle", "description": null, "role_description": "disclosure triangle", "value": 1, "position": "22.00;616.00", "size": "12;14", "children": []}, {"name": null, "role": "AXStaticText", "description": null, "role_description": "text", "value": "NatTable", "position": "38.00;616.00", "size": "185;14", "children": []}]}]}, {"name": null, "role": "AXRow", "description": null, "role_description": "outline row", "value": null, "position": "7.00;631.00", "size": "217;15", "children": [{"name": null, "role": "AXStaticText", "description": null, "role_description": "text", "value": "Cell Preferences", "position": "51.00;631.00", "size": "172;14", "children": []}]}, {"name": null, "role": "AXRow", "description": null, "role_description": "outline row", "value": null, "position": "7.00;646.00", "size": "217;15", "children": [{"name": null, "role": "AXStaticText", "description": null, "role_description": "text", "value": "Navigation", "position": "38.00;646.00", "size": "185;14", "children": []}]}, {"name": null, "role": "AXRow", "description": null, "role_description": "outline row", "value": null, "position": "7.00;661.00", "size": "217;15", "children": [{"name": null, "role": "AXStaticText", "description": null, "role_description": "text", "value": "Navigation Service", "position": "38.00;661.00", "size": "185;14", "children": []}]}, {"name": null, "role": "AXRow", "description": null, "role_description": "outline row", "value": null, "position": "7.00;676.00", "size": "217;15", "children": [{"name": null, "role": "AXStaticText", "description": null, "role_description": "text", "value": "New Child", "position": "38.00;676.00", "size": "185;14", "children": []}]}, {"name": null, "role": "AXRow", "description": null, "role_description": "outline row", "value": null, "position": "7.00;691.00", "size": "217;15", "children": [{"name": null, "role": "AXGroup", "description": null, "role_description": "group", "value": null, "position": "7.00;691.00", "size": "217;15", "children": [{"name": null, "role": "AXDisclosureTriangle", "description": null, "role_description": "disclosure triangle", "value": 1, "position": "22.00;691.00", "size": "12;14", "children": []}, {"name": null, "role": "AXStaticText", "description": null, "role_description": "text", "value": "Paste", "position": "38.00;691.00", "size": "185;14", "children": []}]}]}, {"name": null, "role": "AXRow", "description": null, "role_description": "outline row", "value": null, "position": "7.00;706.00", "size": "217;15", "children": [{"name": null, "role": "AXStaticText", "description": null, "role_description": "text", "value": "Stereotype Strategy", "position": "51.00;706.00", "size": "172;14", "children": []}]}, {"name": null, "role": "AXRow", "description": null, "role_description": "outline row", "value": null, "position": "7.00;721.00", "size": "217;15", "children": [{"name": null, "role": "AXStaticText", "description": null, "role_description": "text", "value": "Pathmaps", "position": "38.00;721.00", "size": "185;14", "children": []}]}, {"name": null, "role": "AXRow", "description": null, "role_description": "outline row", "value": null, "position": "7.00;736.00", "size": "217;15", "children": [{"name": null, "role": "AXStaticText", "description": null, "role_description": "text", "value": "Printing", "position": "38.00;736.00", "size": "185;14", "children": []}]}, {"name": null, "role": "AXRow", "description": null, "role_description": "outline row", "value": null, "position": "7.00;751.00", "size": "217;15", "children": [{"name": null, "role": "AXGroup", "description": null, "role_description": "group", "value": null, "position": "7.00;751.00", "size": "217;15", "children": [{"name": null, "role": "AXDisclosureTriangle", "description": null, "role_description": "disclosure triangle", "value": 1, "position": "22.00;751.00", "size": "12;14", "children": []}, {"name": null, "role": "AXStaticText", "description": null, "role_description": "text", "value": "Profile Application", "position": "38.00;751.00", "size": "185;14", "children": []}]}]}, {"name": null, "role": "AXRow", "description": null, "role_description": "outline row", "value": null, "position": "7.00;766.00", "size": "217;15", "children": [{"name": null, "role": "AXStaticText", "description": null, "role_description": "text", "value": "External Profile Applications tool", "position": "51.00;766.00", "size": "172;14", "children": []}]}, {"name": null, "role": "AXRow", "description": null, "role_description": "outline row", "value": null, "position": "7.00;781.00", "size": "217;15", "children": [{"name": null, "role": "AXStaticText", "description": null, "role_description": "text", "value": "Properties UI", "position": "38.00;781.00", "size": "185;14", "children": []}]}, {"name": null, "role": "AXRow", "description": null, "role_description": "outline row", "value": null, "position": "7.00;796.00", "size": "217;15", "children": [{"name": null, "role": "AXGroup", "description": null, "role_description": "group", "value": null, "position": "7.00;796.00", "size": "217;15", "children": [{"name": null, "role": "AXDisclosureTriangle", "description": null, "role_description": "disclosure triangle", "value": 1, "position": "22.00;796.00", "size": "12;14", "children": []}, {"name": null, "role": "AXStaticText", "description": null, "role_description": "text", "value": "Properties views", "position": "38.00;796.00", "size": "185;14", "children": []}]}]}, {"name": null, "role": "AXRow", "description": null, "role_description": "outline row", "value": null, "position": "7.00;811.00", "size": "217;15", "children": [{"name": null, "role": "AXStaticText", "description": null, "role_description": "text", "value": "Profile Tab Preferences", "position": "51.00;811.00", "size": "172;14", "children": []}]}, {"name": null, "role": "AXRow", "description": null, "role_description": "outline row", "value": null, "position": "7.00;826.00", "size": "217;15", "children": [{"name": null, "role": "AXStaticText", "description": null, "role_description": "text", "value": "Resize Binding", "position": "38.00;826.00", "size": "185;14", "children": []}]}, {"name": null, "role": "AXRow", "description": null, "role_description": "outline row", "value": null, "position": "7.00;841.00", "size": "217;15", "children": [{"name": null, "role": "AXStaticText", "description": null, "role_description": "text", "value": "Rich text", "position": "38.00;841.00", "size": "185;14", "children": []}]}, {"name": null, "role": "AXRow", "description": null, "role_description": "outline row", "value": null, "position": "7.00;856.00", "size": "217;15", "children": [{"name": null, "role": "AXStaticText", "description": null, "role_description": "text", "value": "SashWindows Tab Tooltips", "position": "38.00;856.00", "size": "185;14", "children": []}]}, {"name": null, "role": "AXRow", "description": null, "role_description": "outline row", "value": null, "position": "7.00;871.00", "size": "217;15", "children": [{"name": null, "role": "AXStaticText", "description": null, "role_description": "text", "value": "UML ElementType", "position": "38.00;871.00", "size": "185;14", "children": []}]}, {"name": null, "role": "AXRow", "description": null, "role_description": "outline row", "value": null, "position": "7.00;886.00", "size": "217;15", "children": [{"name": null, "role": "AXStaticText", "description": null, "role_description": "text", "value": "UML Naming Strategy", "position": "38.00;886.00", "size": "185;14", "children": []}]}, {"name": null, "role": "AXRow", "description": null, "role_description": "outline row", "value": null, "position": "7.00;901.00", "size": "217;15", "children": [{"name": null, "role": "AXStaticText", "description": null, "role_description": "text", "value": "Validation preferences", "position": "38.00;901.00", "size": "185;14", "children": []}]}, {"name": null, "role": "AXRow", "description": null, "role_description": "outline row", "value": null, "position": "7.00;916.00", "size": "217;15", "children": [{"name": null, "role": "AXGroup", "description": null, "role_description": "group", "value": null, "position": "7.00;916.00", "size": "217;15", "children": [{"name": null, "role": "AXDisclosureTriangle", "description": null, "role_description": "disclosure triangle", "value": 0, "position": "9.00;916.00", "size": "12;14", "children": []}, {"name": null, "role": "AXStaticText", "description": null, "role_description": "text", "value": "Plug-in Development", "position": "25.00;916.00", "size": "198;14", "children": []}]}]}, {"name": null, "role": "AXRow", "description": null, "role_description": "outline row", "value": null, "position": "7.00;931.00", "size": "217;15", "children": [{"name": null, "role": "AXGroup", "description": null, "role_description": "group", "value": null, "position": "7.00;931.00", "size": "217;15", "children": [{"name": null, "role": "AXDisclosureTriangle", "description": null, "role_description": "disclosure triangle", "value": 0, "position": "9.00;931.00", "size": "12;14", "children": []}, {"name": null, "role": "AXStaticText", "description": null, "role_description": "text", "value": "Run/Debug", "position": "25.00;931.00", "size": "198;14", "children": []}]}]}, {"name": null, "role": "AXRow", "description": null, "role_description": "outline row", "value": null, "position": "7.00;946.00", "size": "217;15", "children": [{"name": null, "role": "AXGroup", "description": null, "role_description": "group", "value": null, "position": "7.00;946.00", "size": "217;15", "children": [{"name": null, "role": "AXDisclosureTriangle", "description": null, "role_description": "disclosure triangle", "value": 0, "position": "9.00;946.00", "size": "12;14", "children": []}, {"name": null, "role": "AXStaticText", "description": null, "role_description": "text", "value": "Version Control (Team)", "position": "25.00;946.00", "size": "198;14", "children": []}]}]}, {"name": null, "role": "AXColumn", "description": null, "role_description": "column", "value": null, "position": "7.00;-419.00", "size": "217;1380", "children": []}]}, {"name": null, "role": "AXScrollBar", "description": null, "role_description": "scroll bar", "value": 0.0, "position": "7.00;945.00", "size": "166;16", "children": [{"name": null, "role": "AXValueIndicator", "description": null, "role_description": "value indicator", "value": 0.0, "position": "8.00;949.00", "size": "125;12", "children": []}, {"name": null, "role": "AXButton", "description": null, "role_description": "increment arrow button", "value": null, "position": "7.00;945.00", "size": "0;0", "children": []}, {"name": null, "role": "AXButton", "description": null, "role_description": "decrement arrow button", "value": null, "position": "7.00;945.00", "size": "0;0", "children": []}, {"name": null, "role": "AXButton", "description": null, "role_description": "increment page button", "value": null, "position": "133.50;949.00", "size": "40;12", "children": []}, {"name": null, "role": "AXButton", "description": null, "role_description": "decrement page button", "value": null, "position": "7.00;949.00", "size": "1;12", "children": []}]}, {"name": null, "role": "AXScrollBar", "description": null, "role_description": "scroll bar", "value": 1.0, "position": "157.00;59.00", "size": "16;902", "children": [{"name": null, "role": "AXValueIndicator", "description": null, "role_description": "value indicator", "value": 1.0, "position": "161.00;372.00", "size": "12;588", "children": []}, {"name": null, "role": "AXButton", "description": null, "role_description": "increment arrow button", "value": null, "position": "157.00;59.00", "size": "0;0", "children": []}, {"name": null, "role": "AXButton", "description": null, "role_description": "decrement arrow button", "value": null, "position": "157.00;59.00", "size": "0;0", "children": []}, {"name": null, "role": "AXButton", "description": null, "role_description": "increment page button", "value": null, "position": "161.00;960.00", "size": "12;1", "children": []}, {"name": null, "role": "AXButton", "description": null, "role_description": "decrement page button", "value": null, "position": "161.00;59.00", "size": "12;312", "children": []}]}]}, {"name": "type_filter_text", "role": "AXTextField", "description": null, "role_description": "search text field", "value": "", "position": "7.00;35.00", "size": "166;19", "children": []}, {"name": null, "role": "AXButton", "description": null, "role_description": "close button", "value": null, "position": "7.00;6.00", "size": "14;16", "children": []}, {"name": null, "role": "AXButton", "description": null, "role_description": "zoom button", "value": null, "position": "47.00;6.00", "size": "14;16", "children": [{"name": null, "role": "AXGroup", "description": null, "role_description": "group", "value": null, "position": "47.00;6.00", "size": "14;16", "children": [{"name": null, "role": "AXGroup", "description": null, "role_description": "group", "value": null, "position": "47.00;6.00", "size": "14;16", "children": []}]}]}, {"name": null, "role": "AXButton", "description": null, "role_description": "minimize button", "value": null, "position": "27.00;6.00", "size": "14;16", "children": []}, {"name": null, "role": "AXStaticText", "description": null, "role_description": "text", "value": "Preferences", "position": "558.00;5.00", "size": "83;16", "children": []}]}